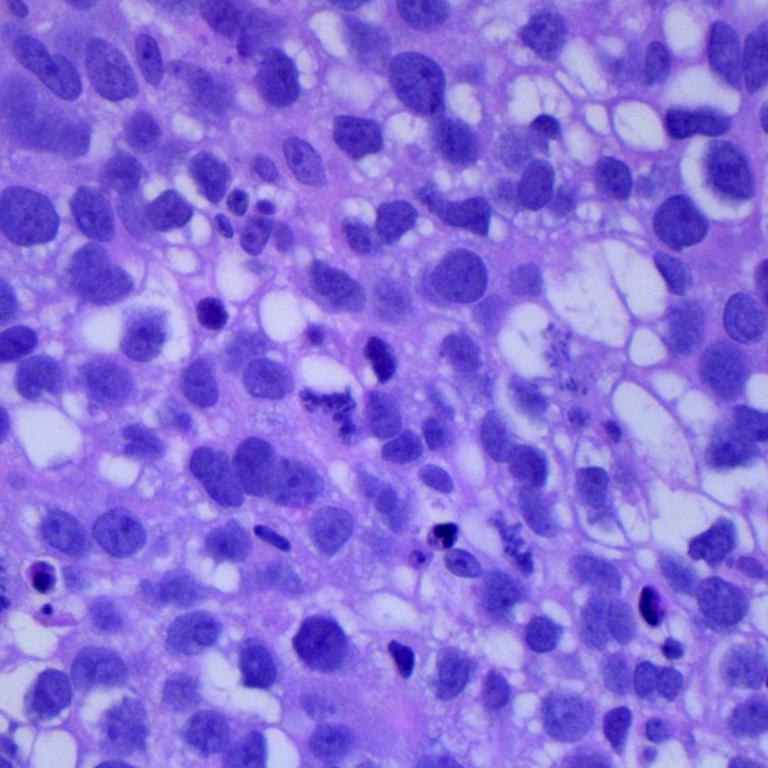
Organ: lung
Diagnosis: squamous carcinomas